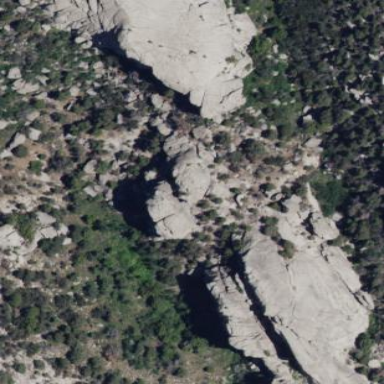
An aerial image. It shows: Landscape of bare rock.